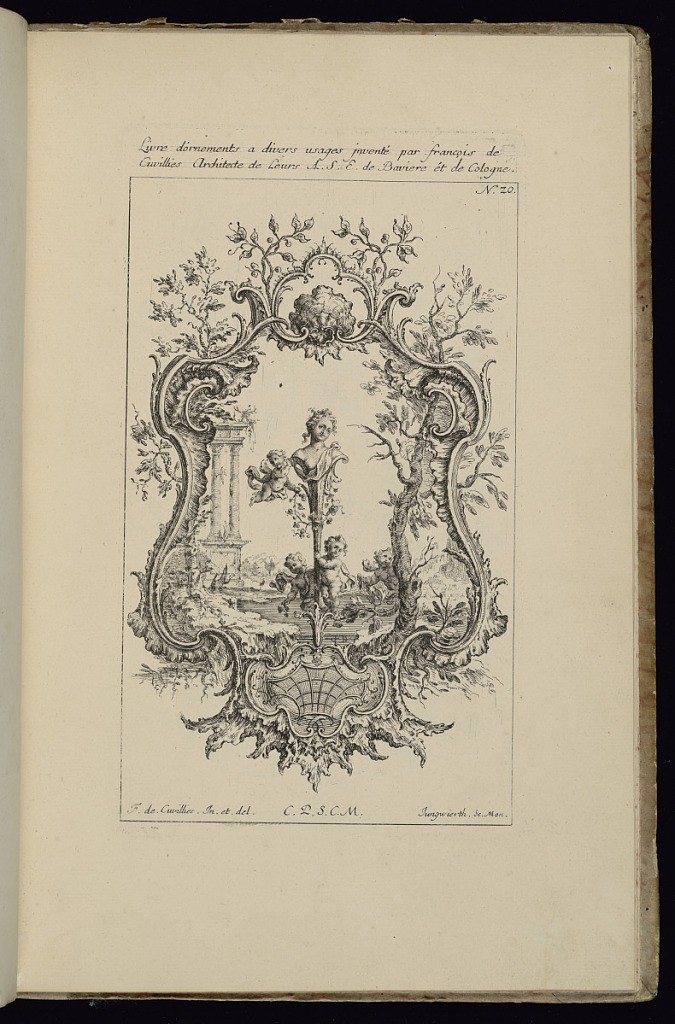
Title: Title Page
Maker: François de Cuvilliés the Elder, Belgian, 1695 - 1768
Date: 1738
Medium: Engraving on cream laid paper
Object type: Bound print
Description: Design for an upright symmetrical rocaille cartouche, the frame topped by a shell form and surrounded by tree branches and vegetation. Within cartouche, a garden scene with putti figures surrounding a sculpture of a female bust; architectural ruin with columns partially visible in the background.